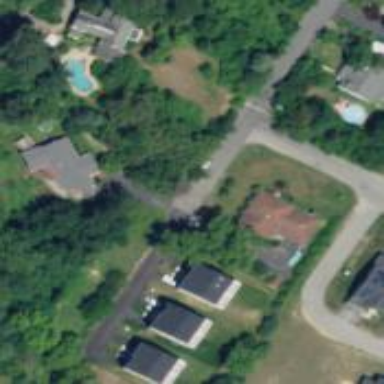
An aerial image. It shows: Residential neighbourhood.